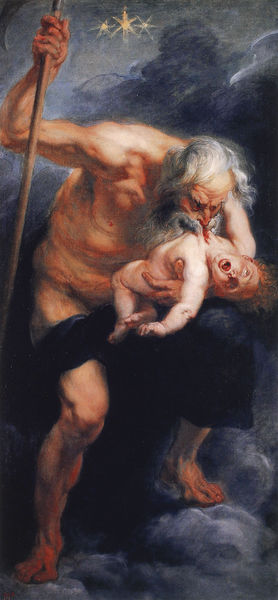
Titel: Saturn
Künstler: Peter Paul Rubens
Institution: Madrid, Museo del Prado
Schlagwörter: akt, blau, dunkel, gemälde, gott, himmel, körper, mann, nackt, wolken, grau, nacht, schwarz, weiss, tuch, alt, bart, hose, rache, steine, tod, haare, kind, stock, beine, liegen, alter mann, stab, baby, gewalt, essen, knie, blut, greis, stern, weinen, sterne, lockig, agression, brutal, leid, schmerz, schreien, fressen, sage, ster, herz, schrei, zorn, beissen, biss, mörder, sense, säugling, monster, kannibale, graue haare, dunekl, quälen, schri, rausreißen, zorn der götter, aussaugen, kinderfresser, tantalos, tiese